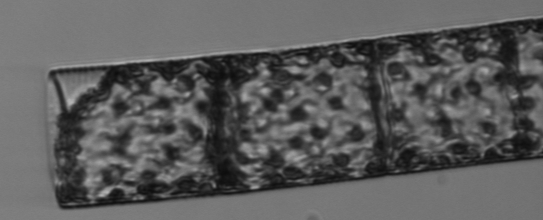
Label: Guinardia_flaccida